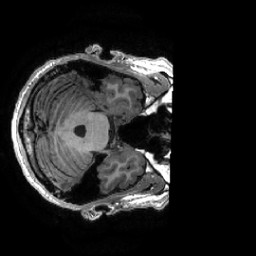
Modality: T1w
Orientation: axial
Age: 26
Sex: male
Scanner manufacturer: ge
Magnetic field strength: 3 T
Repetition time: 0.0073 s
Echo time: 0.003 s